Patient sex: M
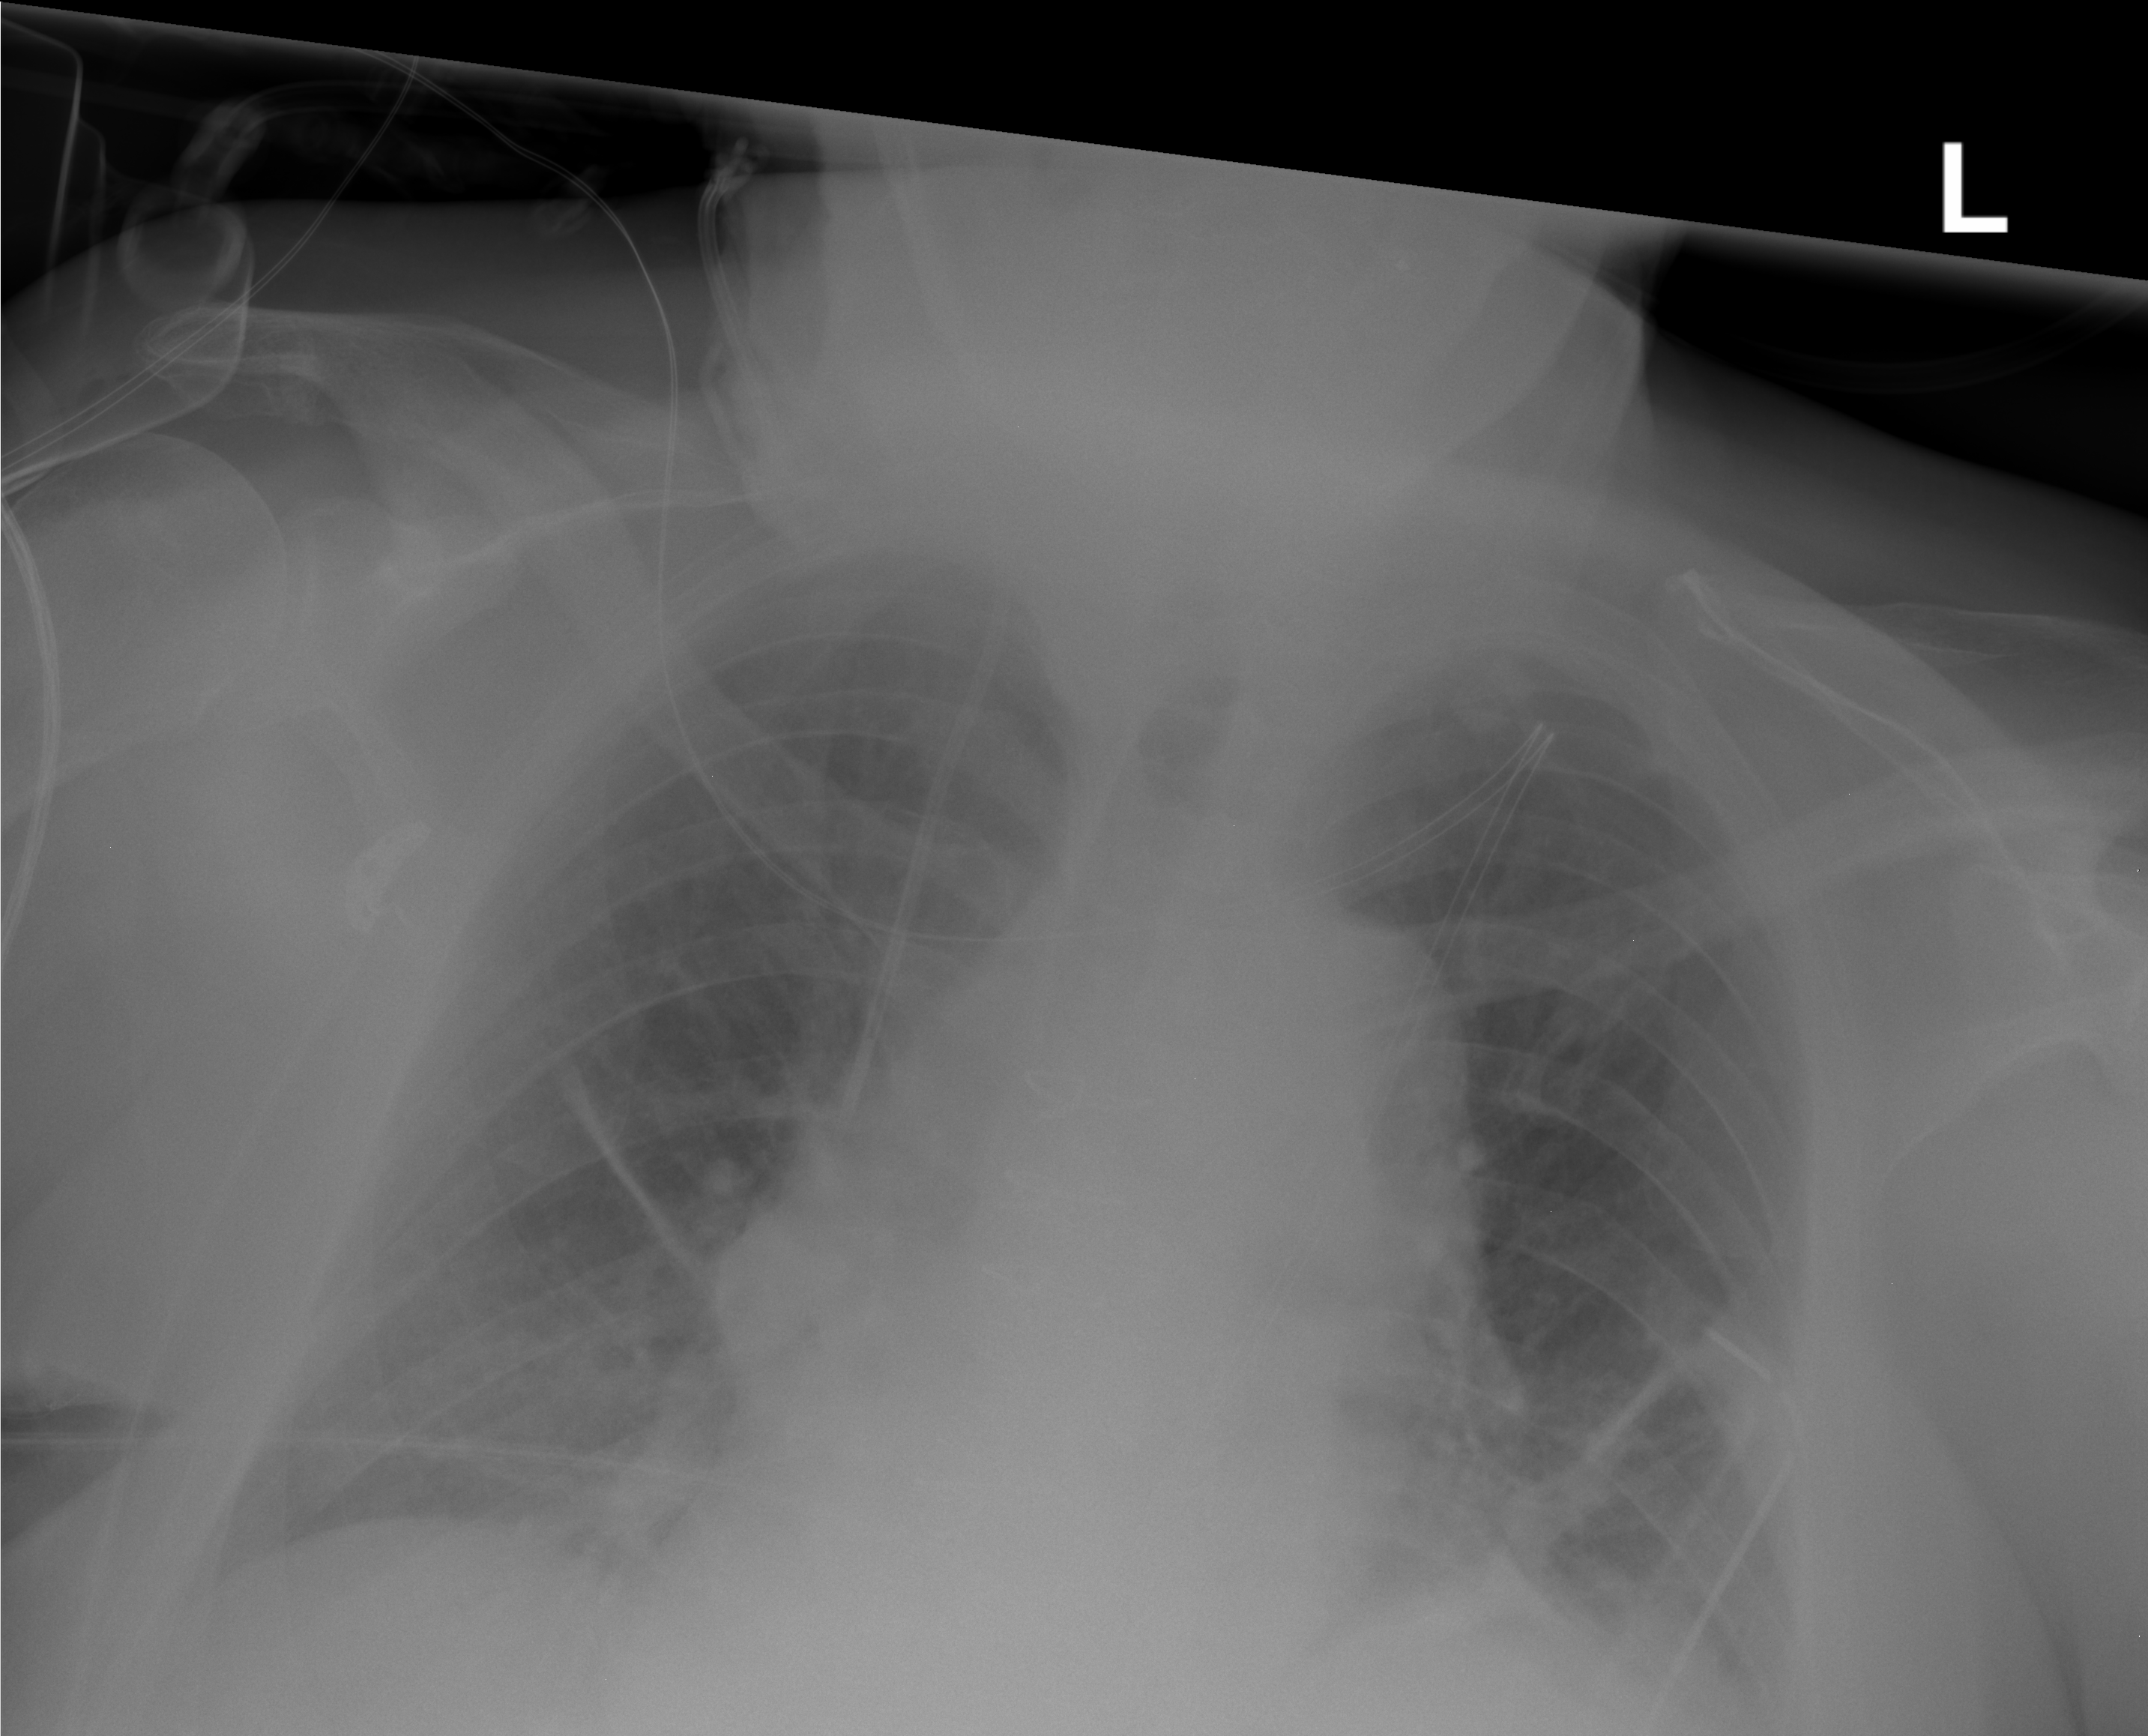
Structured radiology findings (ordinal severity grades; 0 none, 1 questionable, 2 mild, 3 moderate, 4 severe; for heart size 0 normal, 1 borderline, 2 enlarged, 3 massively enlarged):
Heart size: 1
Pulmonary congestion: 0
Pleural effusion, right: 0
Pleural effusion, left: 2
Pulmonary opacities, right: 0
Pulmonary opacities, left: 0
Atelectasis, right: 1
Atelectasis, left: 2